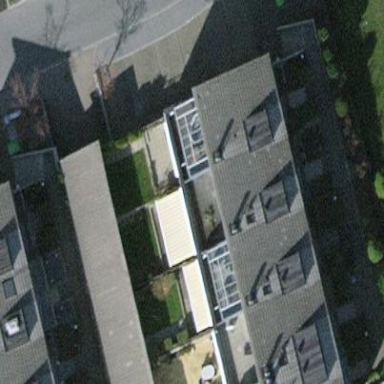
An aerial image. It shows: Image showing building with apartments.